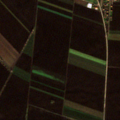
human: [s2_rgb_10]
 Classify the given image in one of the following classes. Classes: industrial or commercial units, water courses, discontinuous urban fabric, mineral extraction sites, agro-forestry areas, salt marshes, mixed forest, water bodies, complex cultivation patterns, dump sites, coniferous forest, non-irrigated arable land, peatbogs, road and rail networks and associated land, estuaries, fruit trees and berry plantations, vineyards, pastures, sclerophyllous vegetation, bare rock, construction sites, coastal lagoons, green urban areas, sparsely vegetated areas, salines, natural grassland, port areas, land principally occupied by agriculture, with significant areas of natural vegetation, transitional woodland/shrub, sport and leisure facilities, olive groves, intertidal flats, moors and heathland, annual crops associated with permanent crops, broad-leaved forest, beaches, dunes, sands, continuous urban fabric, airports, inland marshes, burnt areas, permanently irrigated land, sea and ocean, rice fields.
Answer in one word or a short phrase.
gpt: discontinuous urban fabric, non-irrigated arable land